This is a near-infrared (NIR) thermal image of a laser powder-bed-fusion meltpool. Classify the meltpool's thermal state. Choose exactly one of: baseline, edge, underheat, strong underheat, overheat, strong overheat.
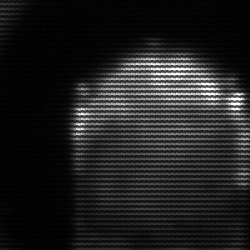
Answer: edge